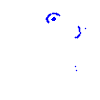
Particle: kaon